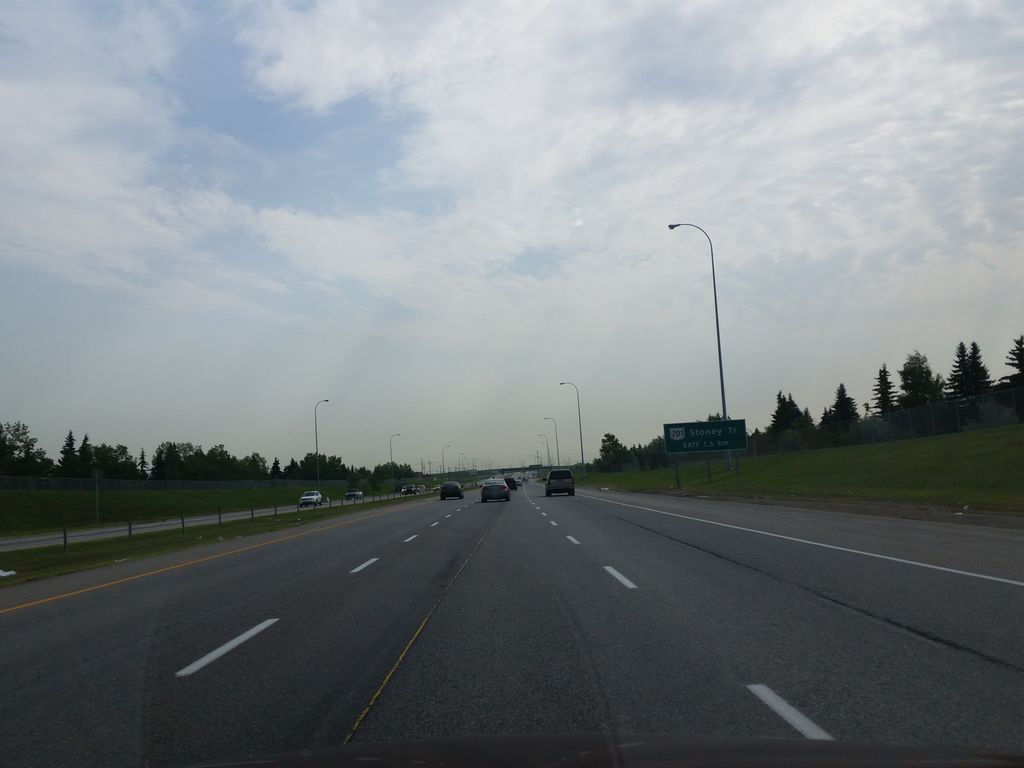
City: calgary